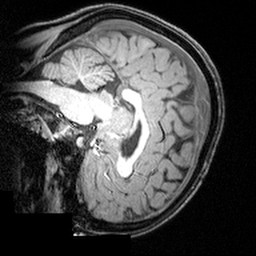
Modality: T1w
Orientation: sagittal
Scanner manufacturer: siemens
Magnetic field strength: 3 T
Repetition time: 1.9 s
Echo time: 0.00397 s